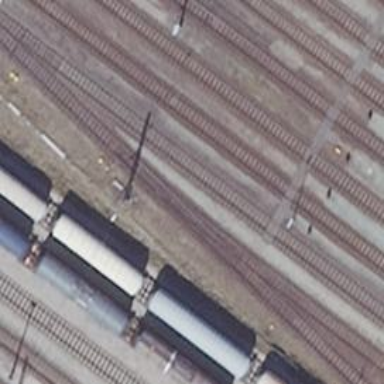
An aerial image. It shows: Railway switch.